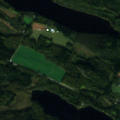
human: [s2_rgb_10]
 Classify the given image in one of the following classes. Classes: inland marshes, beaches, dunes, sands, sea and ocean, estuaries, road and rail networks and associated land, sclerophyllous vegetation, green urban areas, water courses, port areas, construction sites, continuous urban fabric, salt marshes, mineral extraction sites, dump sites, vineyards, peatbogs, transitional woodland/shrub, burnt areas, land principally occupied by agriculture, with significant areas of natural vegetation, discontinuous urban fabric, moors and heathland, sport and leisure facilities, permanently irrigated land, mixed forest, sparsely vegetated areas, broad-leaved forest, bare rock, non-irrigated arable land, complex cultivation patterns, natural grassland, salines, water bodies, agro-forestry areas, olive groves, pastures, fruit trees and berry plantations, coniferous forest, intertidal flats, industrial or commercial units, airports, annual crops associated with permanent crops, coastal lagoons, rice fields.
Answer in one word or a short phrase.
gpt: land principally occupied by agriculture, with significant areas of natural vegetation, coniferous forest, mixed forest, water bodies